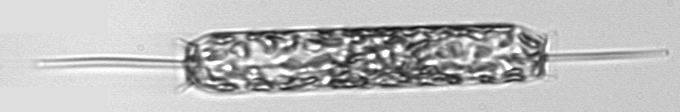
Label: Ditylum_brightwellii